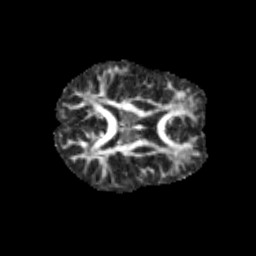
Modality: FA
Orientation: axial
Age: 13
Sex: male
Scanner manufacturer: siemens
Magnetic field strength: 3 T
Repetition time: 3.8 s
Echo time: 0.07 s